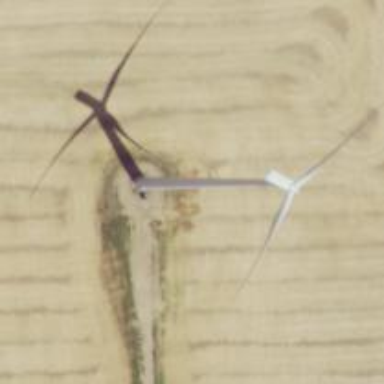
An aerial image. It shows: Wind generator powered by wind. The generator type is horizontal axis and it uses wind turbines.